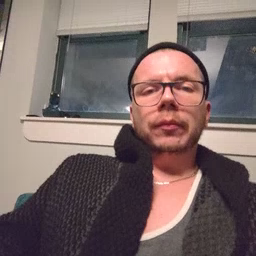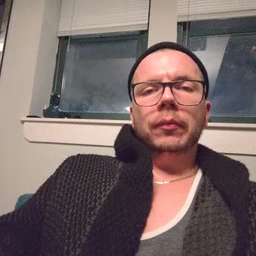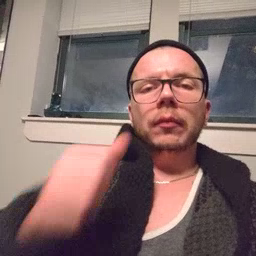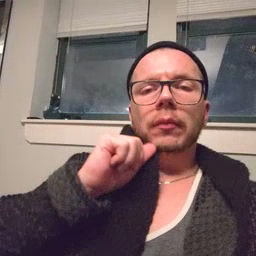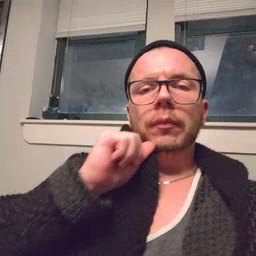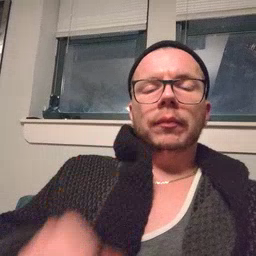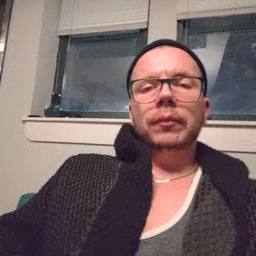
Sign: aunt